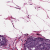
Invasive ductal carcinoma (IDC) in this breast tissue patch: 0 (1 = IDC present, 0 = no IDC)